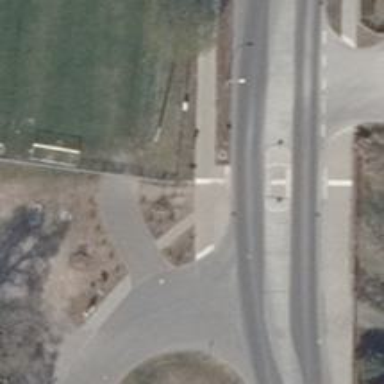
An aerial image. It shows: Emergency access point on the road.